Field crop: tomato
Growth stage: 1
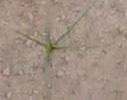
Species: cyperus